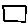
Label: square